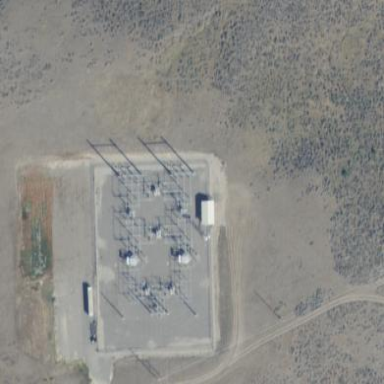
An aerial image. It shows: Outdoor distribution substation protected by fence.